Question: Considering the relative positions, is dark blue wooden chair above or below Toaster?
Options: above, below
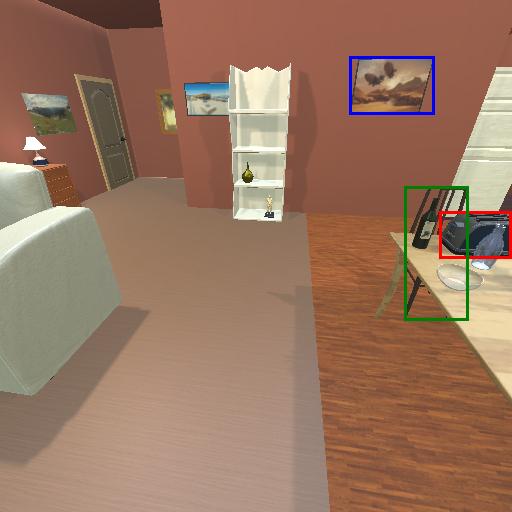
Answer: above